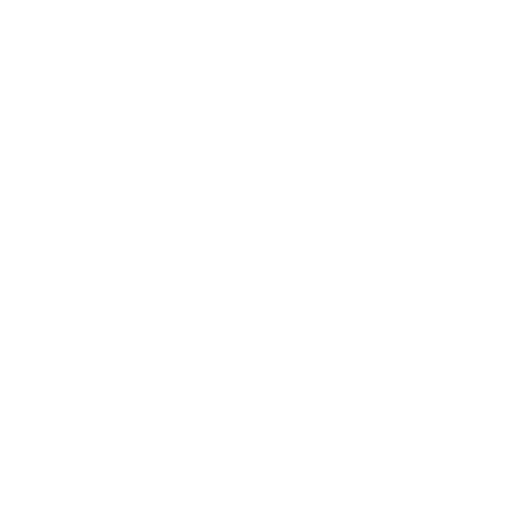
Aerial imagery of cape in California named Purisima Point containing open water, barren land, herbaceous wetlands, and shrub